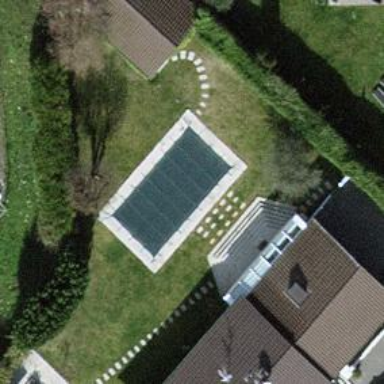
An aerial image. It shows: Swimming pool located in leisure land.